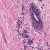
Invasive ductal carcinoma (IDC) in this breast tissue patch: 0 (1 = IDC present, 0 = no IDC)